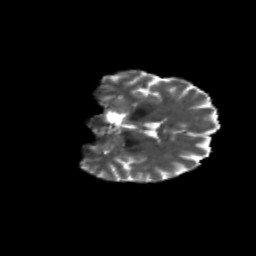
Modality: T2w
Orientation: coronal
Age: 62
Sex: female
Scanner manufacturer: siemens
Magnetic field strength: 3 T
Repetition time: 4.71 s
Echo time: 0.0906 s